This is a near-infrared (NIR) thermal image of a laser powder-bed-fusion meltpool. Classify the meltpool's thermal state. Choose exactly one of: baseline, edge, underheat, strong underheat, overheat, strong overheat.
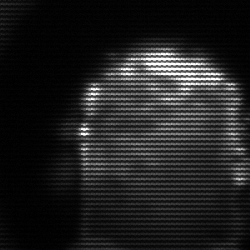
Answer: baseline